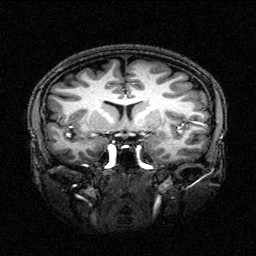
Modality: T1w
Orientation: sagittal
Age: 29
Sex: female